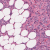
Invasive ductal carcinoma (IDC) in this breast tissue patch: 1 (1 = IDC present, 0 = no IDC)